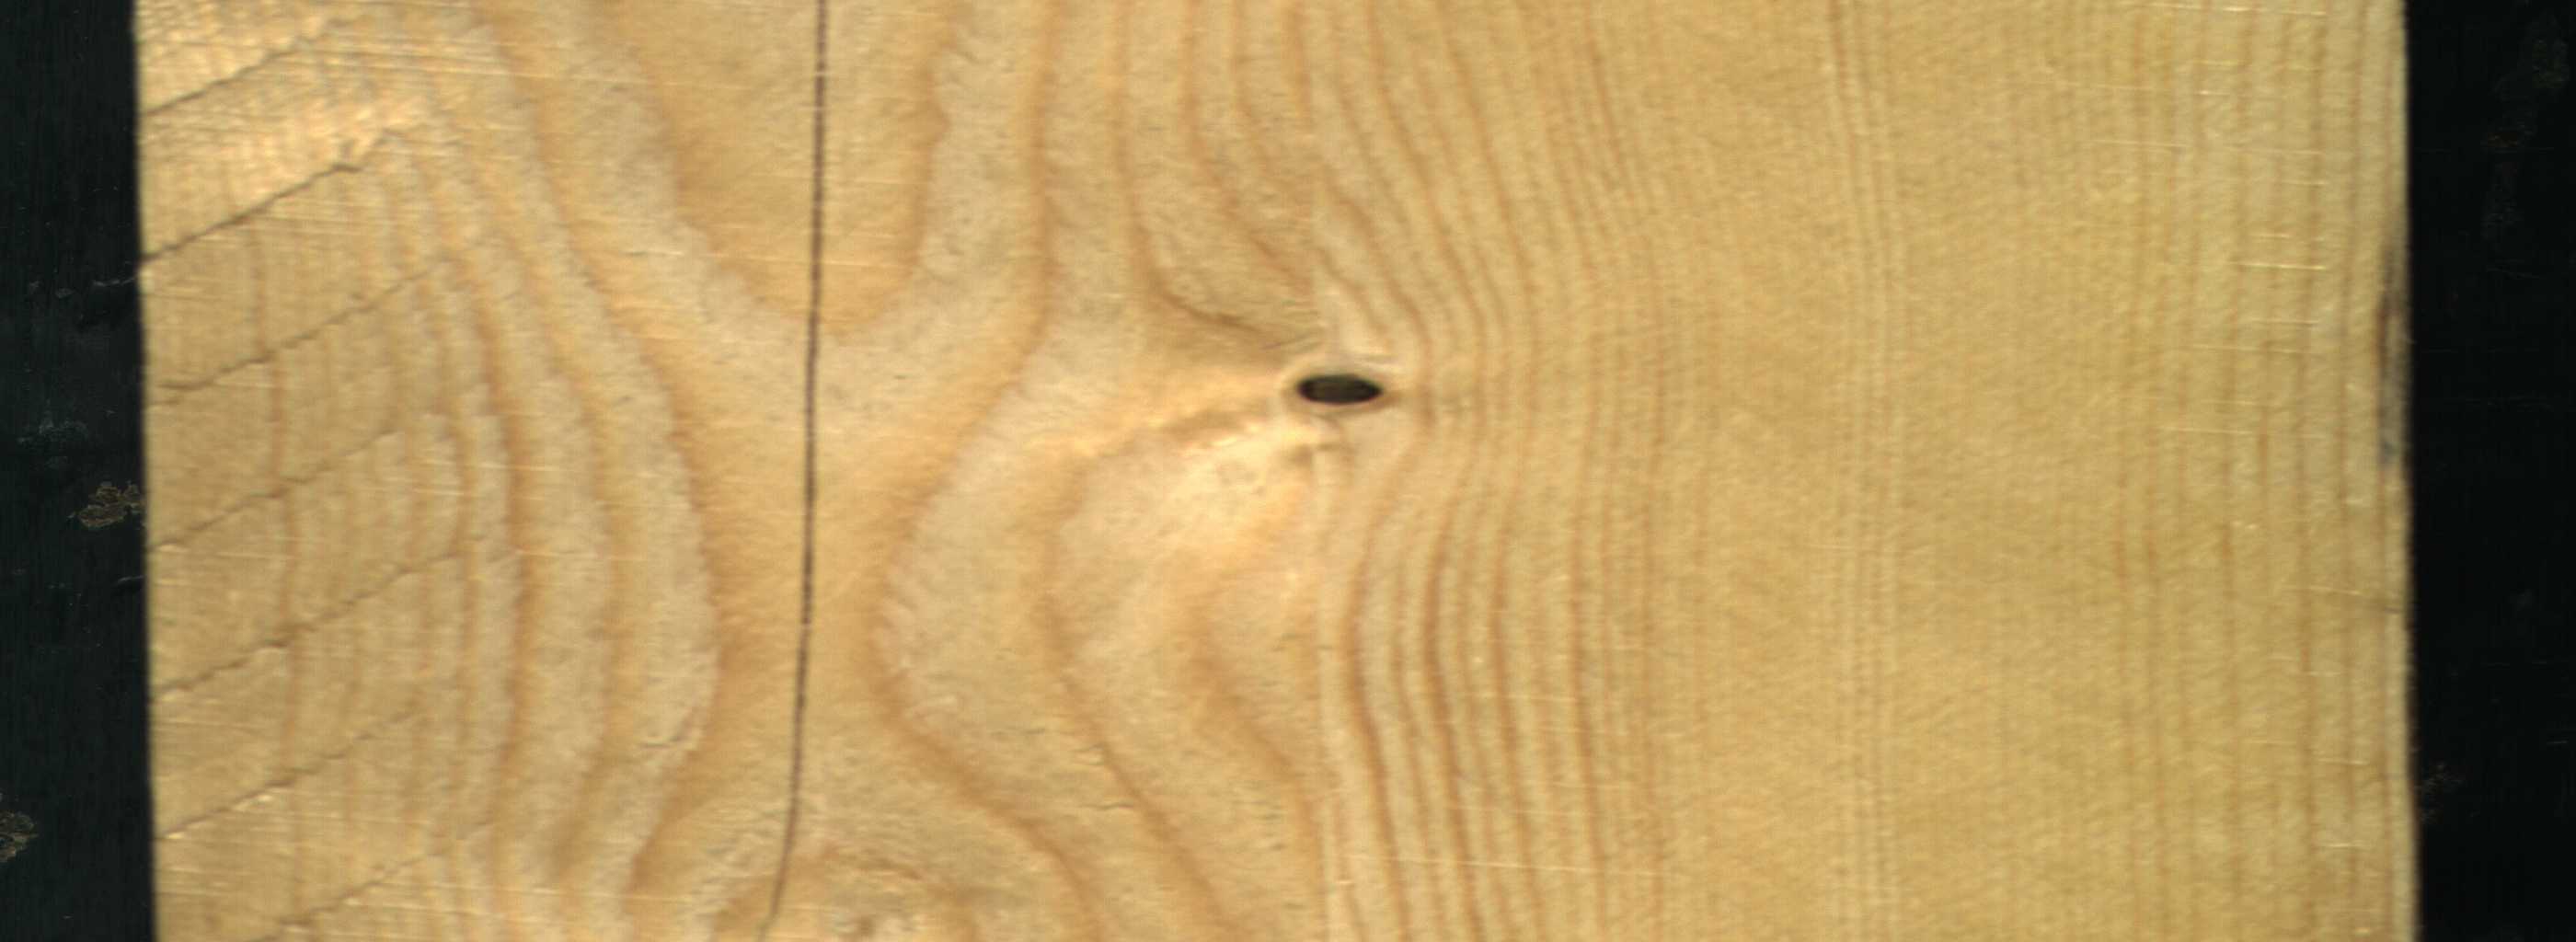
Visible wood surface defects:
Crack
Dead_Knot